Interaction volume radius: 10 \u00c5
Interaction volume height: 15 \u00c5
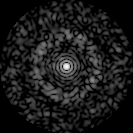
Disorder parameter: 0.8529